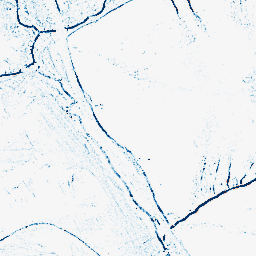
Category: morphological
Decomposition family: morphological_square
Decomposition parameters: operation: closing
size: 3
Upsampling method: bicubic
Upsampling parameters: scale: 4
Upsampling scale: 4